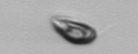
Label: Cryptophyta